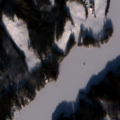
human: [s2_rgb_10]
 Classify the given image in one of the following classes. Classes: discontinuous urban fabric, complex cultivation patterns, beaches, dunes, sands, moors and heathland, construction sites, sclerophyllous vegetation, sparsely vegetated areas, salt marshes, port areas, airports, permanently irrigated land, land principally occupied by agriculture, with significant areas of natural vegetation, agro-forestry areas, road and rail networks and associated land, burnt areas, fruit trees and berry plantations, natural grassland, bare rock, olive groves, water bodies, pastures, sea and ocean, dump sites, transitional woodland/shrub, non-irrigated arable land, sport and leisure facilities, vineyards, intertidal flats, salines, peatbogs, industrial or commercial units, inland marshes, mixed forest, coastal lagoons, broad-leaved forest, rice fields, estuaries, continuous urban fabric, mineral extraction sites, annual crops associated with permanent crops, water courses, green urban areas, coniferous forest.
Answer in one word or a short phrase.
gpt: land principally occupied by agriculture, with significant areas of natural vegetation, coniferous forest, mixed forest, water bodies